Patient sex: M
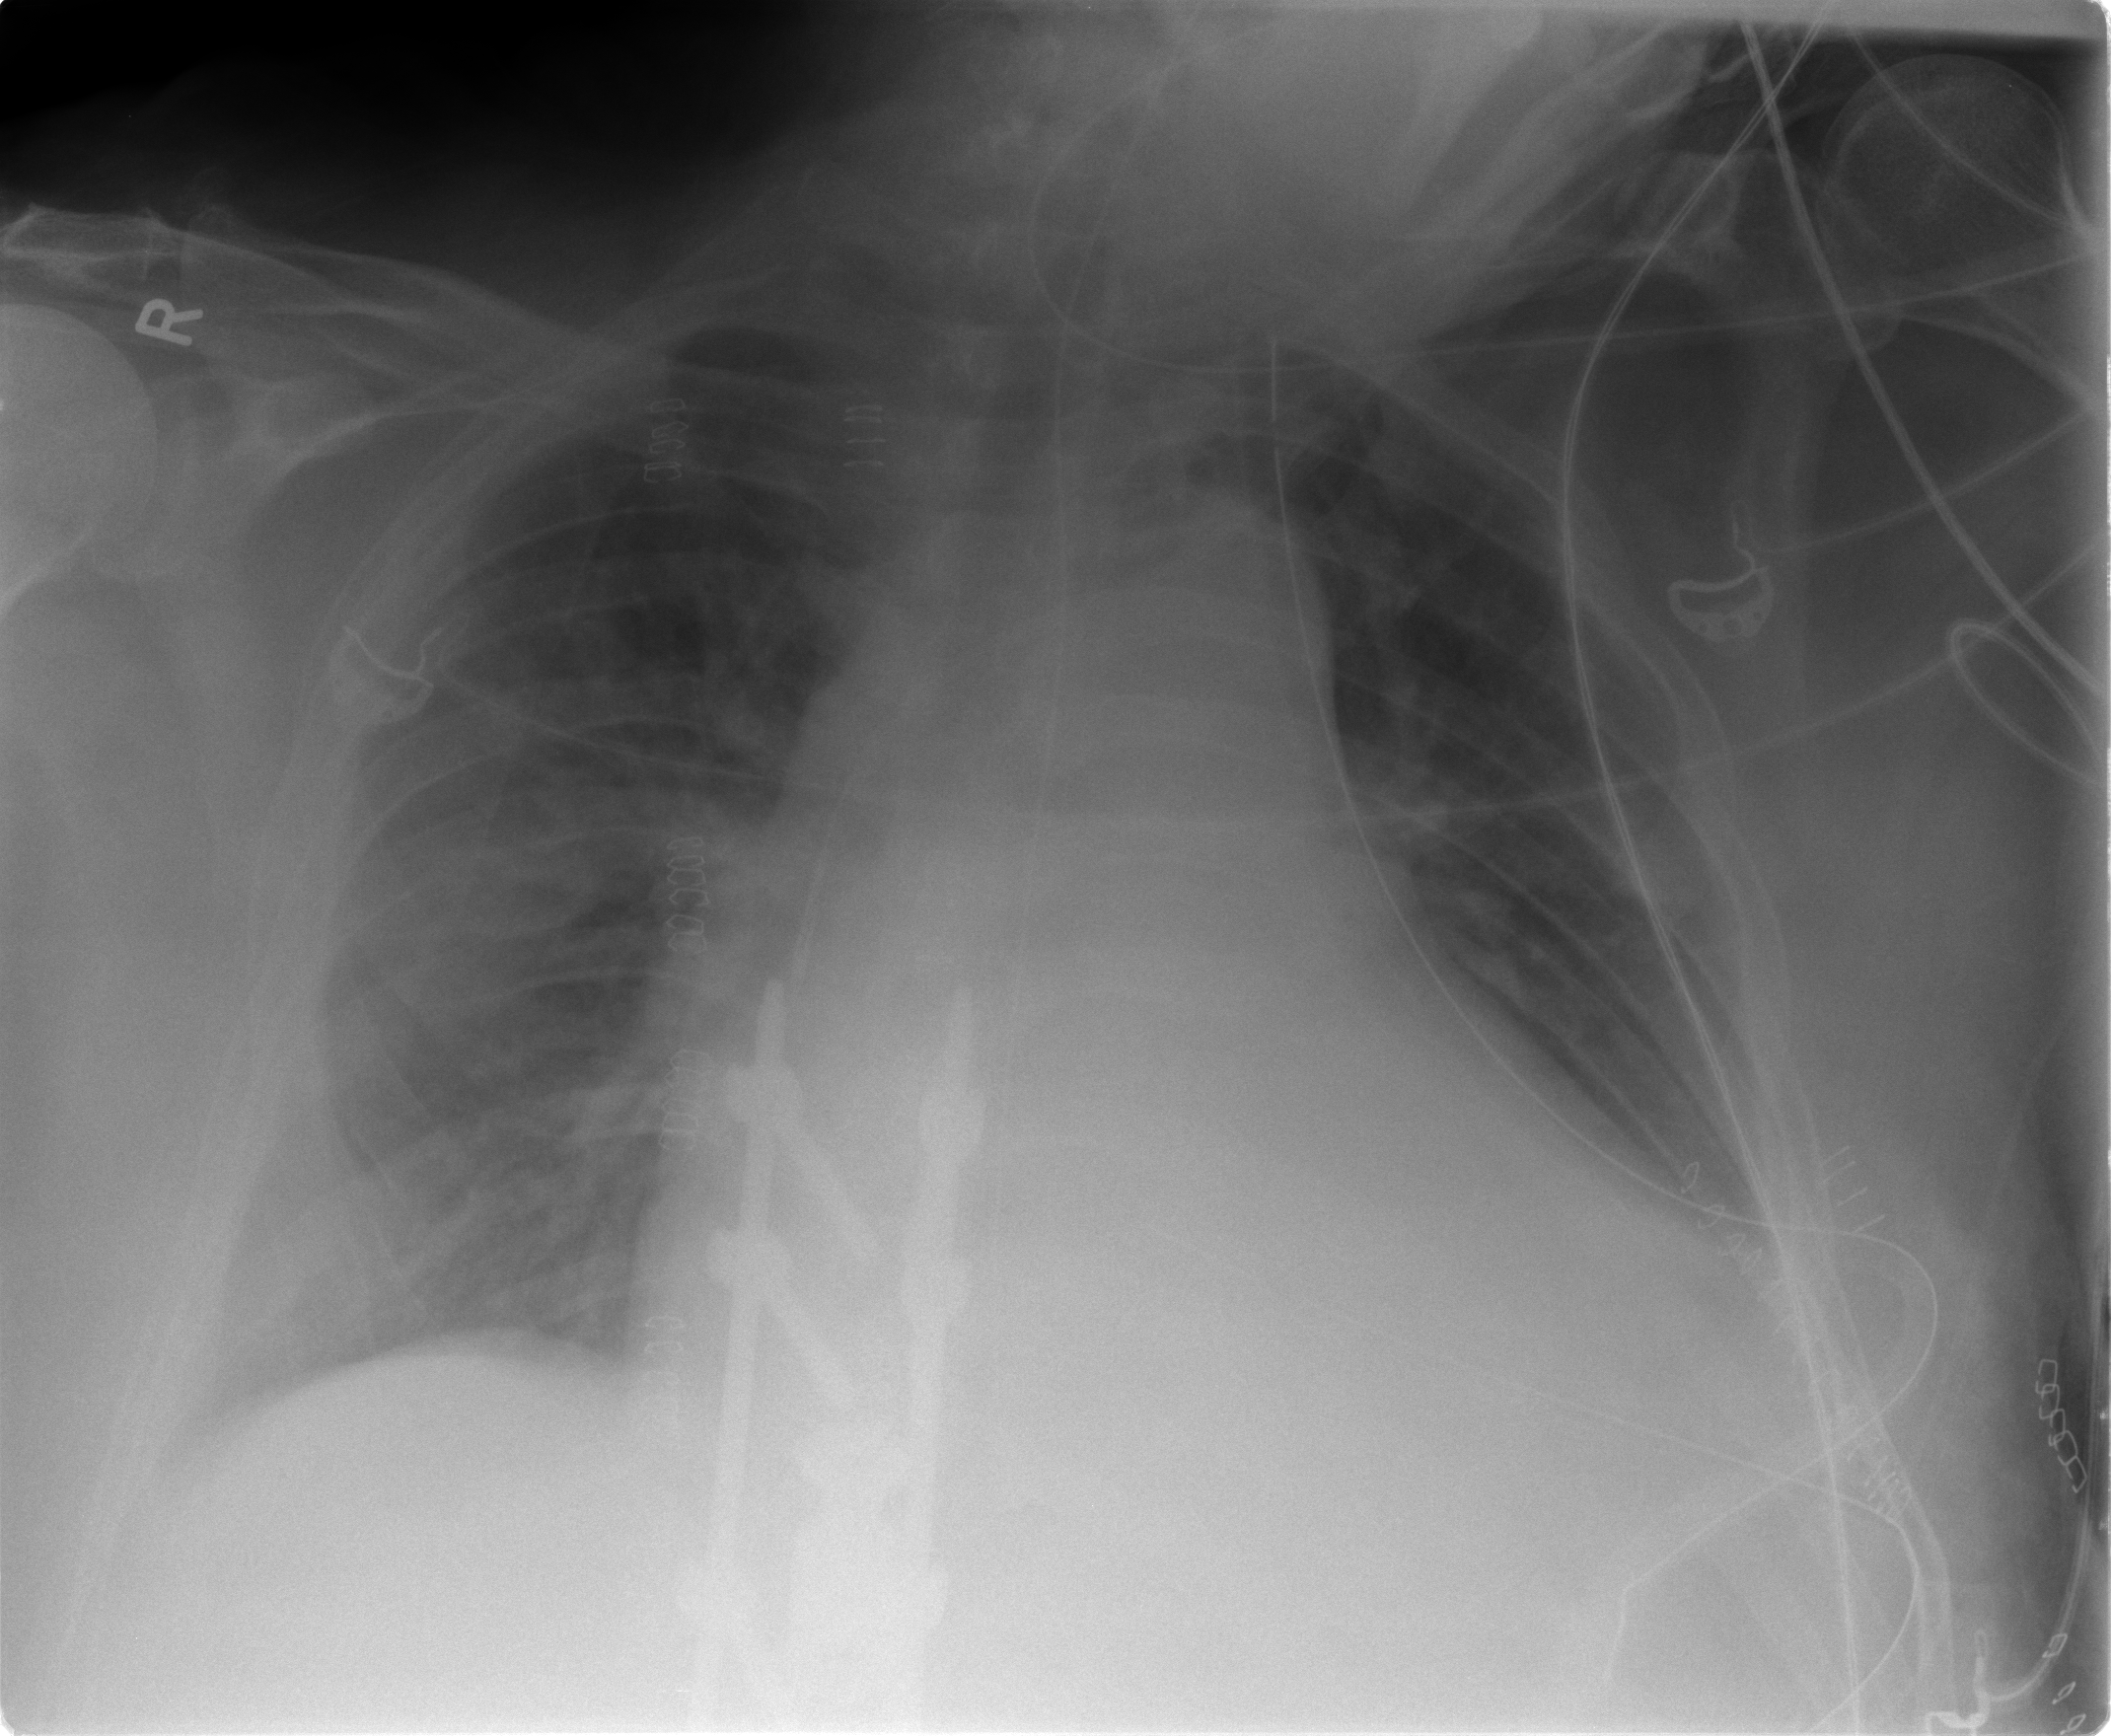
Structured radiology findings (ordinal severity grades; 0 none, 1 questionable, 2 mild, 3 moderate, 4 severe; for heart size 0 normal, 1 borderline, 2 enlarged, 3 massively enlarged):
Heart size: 3
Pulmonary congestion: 2
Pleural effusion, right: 1
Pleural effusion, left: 2
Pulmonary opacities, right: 2
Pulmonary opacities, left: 2
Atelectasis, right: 2
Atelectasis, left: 2